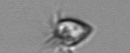
Label: Ciliophora